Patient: sex F, age 44
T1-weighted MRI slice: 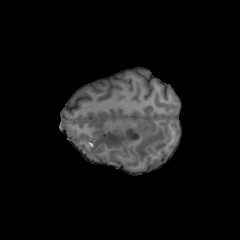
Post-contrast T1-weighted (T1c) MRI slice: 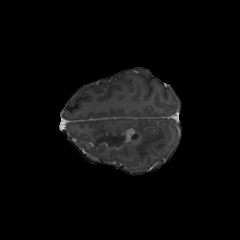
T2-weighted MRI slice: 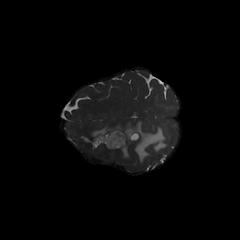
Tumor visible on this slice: yes
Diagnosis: Glioblastoma, IDH-wildtype
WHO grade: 4